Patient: sex M, age 56
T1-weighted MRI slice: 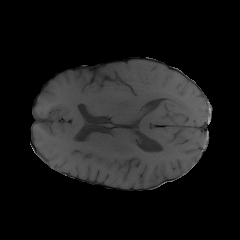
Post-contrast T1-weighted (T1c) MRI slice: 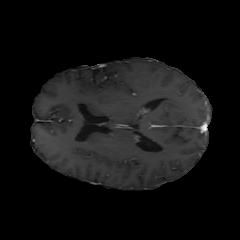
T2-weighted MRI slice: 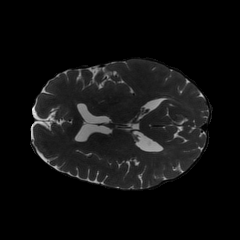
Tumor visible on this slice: no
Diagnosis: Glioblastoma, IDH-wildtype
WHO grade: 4